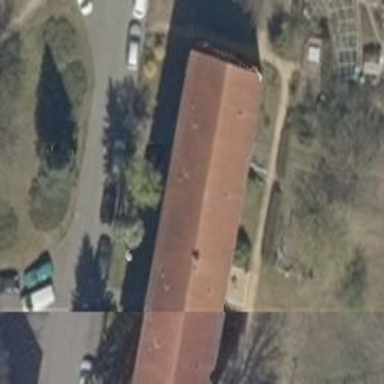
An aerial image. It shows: Gabled roof apartments building.